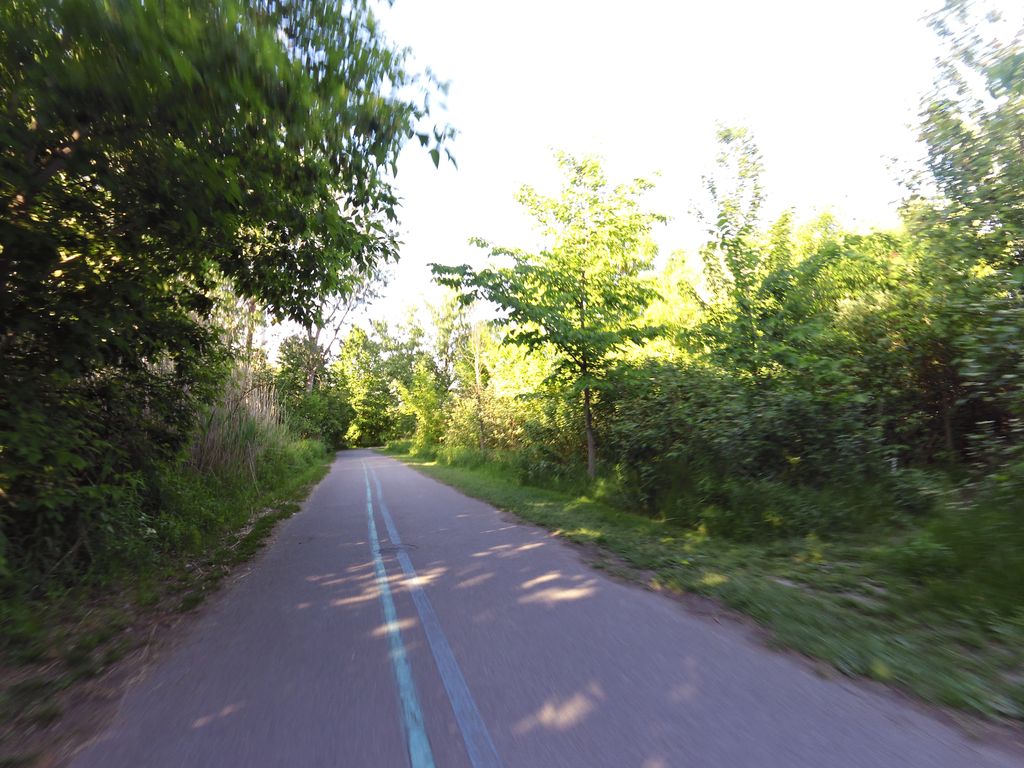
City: toronto